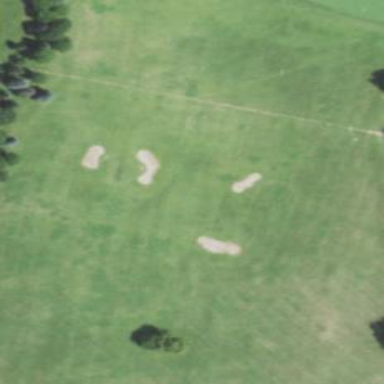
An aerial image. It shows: Driving range for golf on grass.